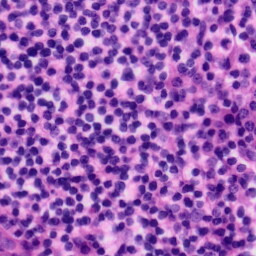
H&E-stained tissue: Tonsil